Field crop: tomato
Growth stage: 1
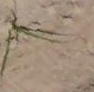
Species: cyperus